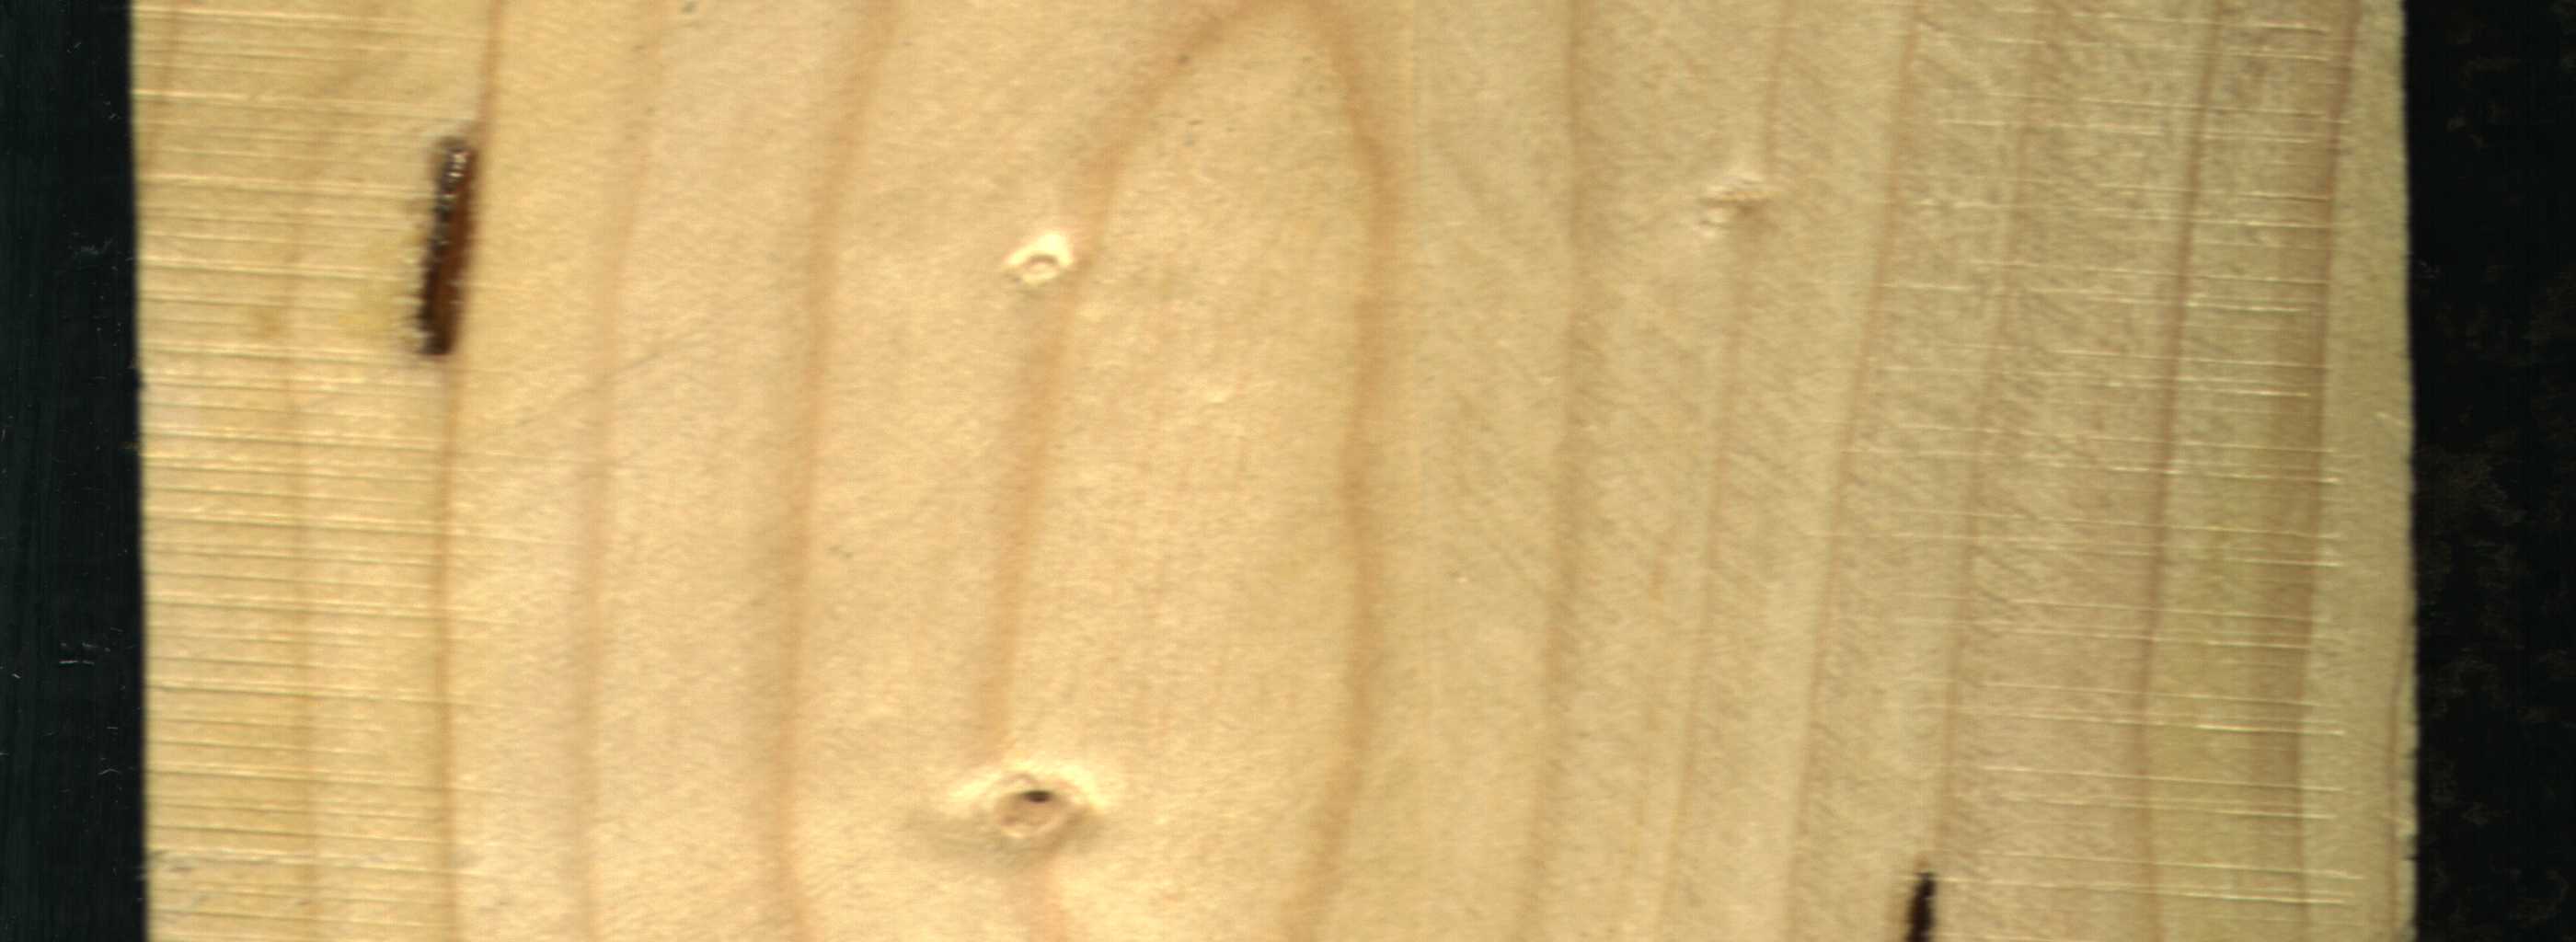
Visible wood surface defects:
resin
resin
Live_Knot